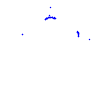
Particle: kaon